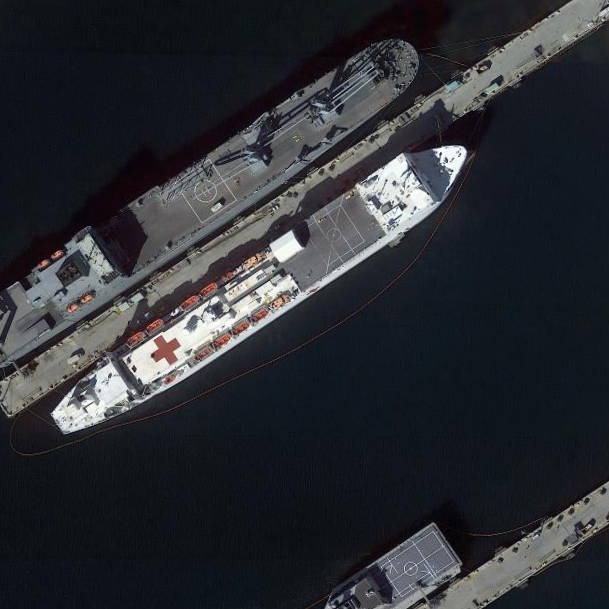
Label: Medical_ship